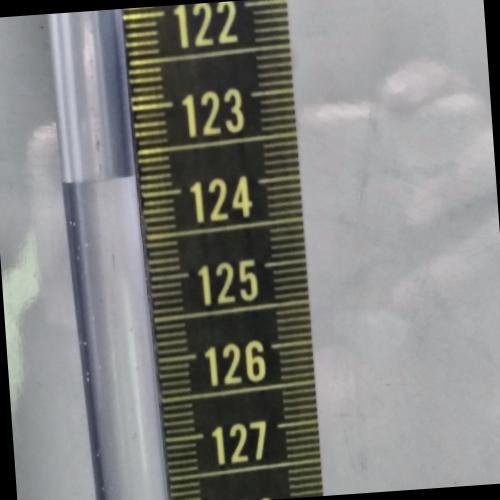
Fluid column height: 123.8 cm